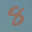
Label: 8